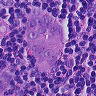
Metastatic tissue present: yes